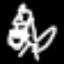
Label: squiggle